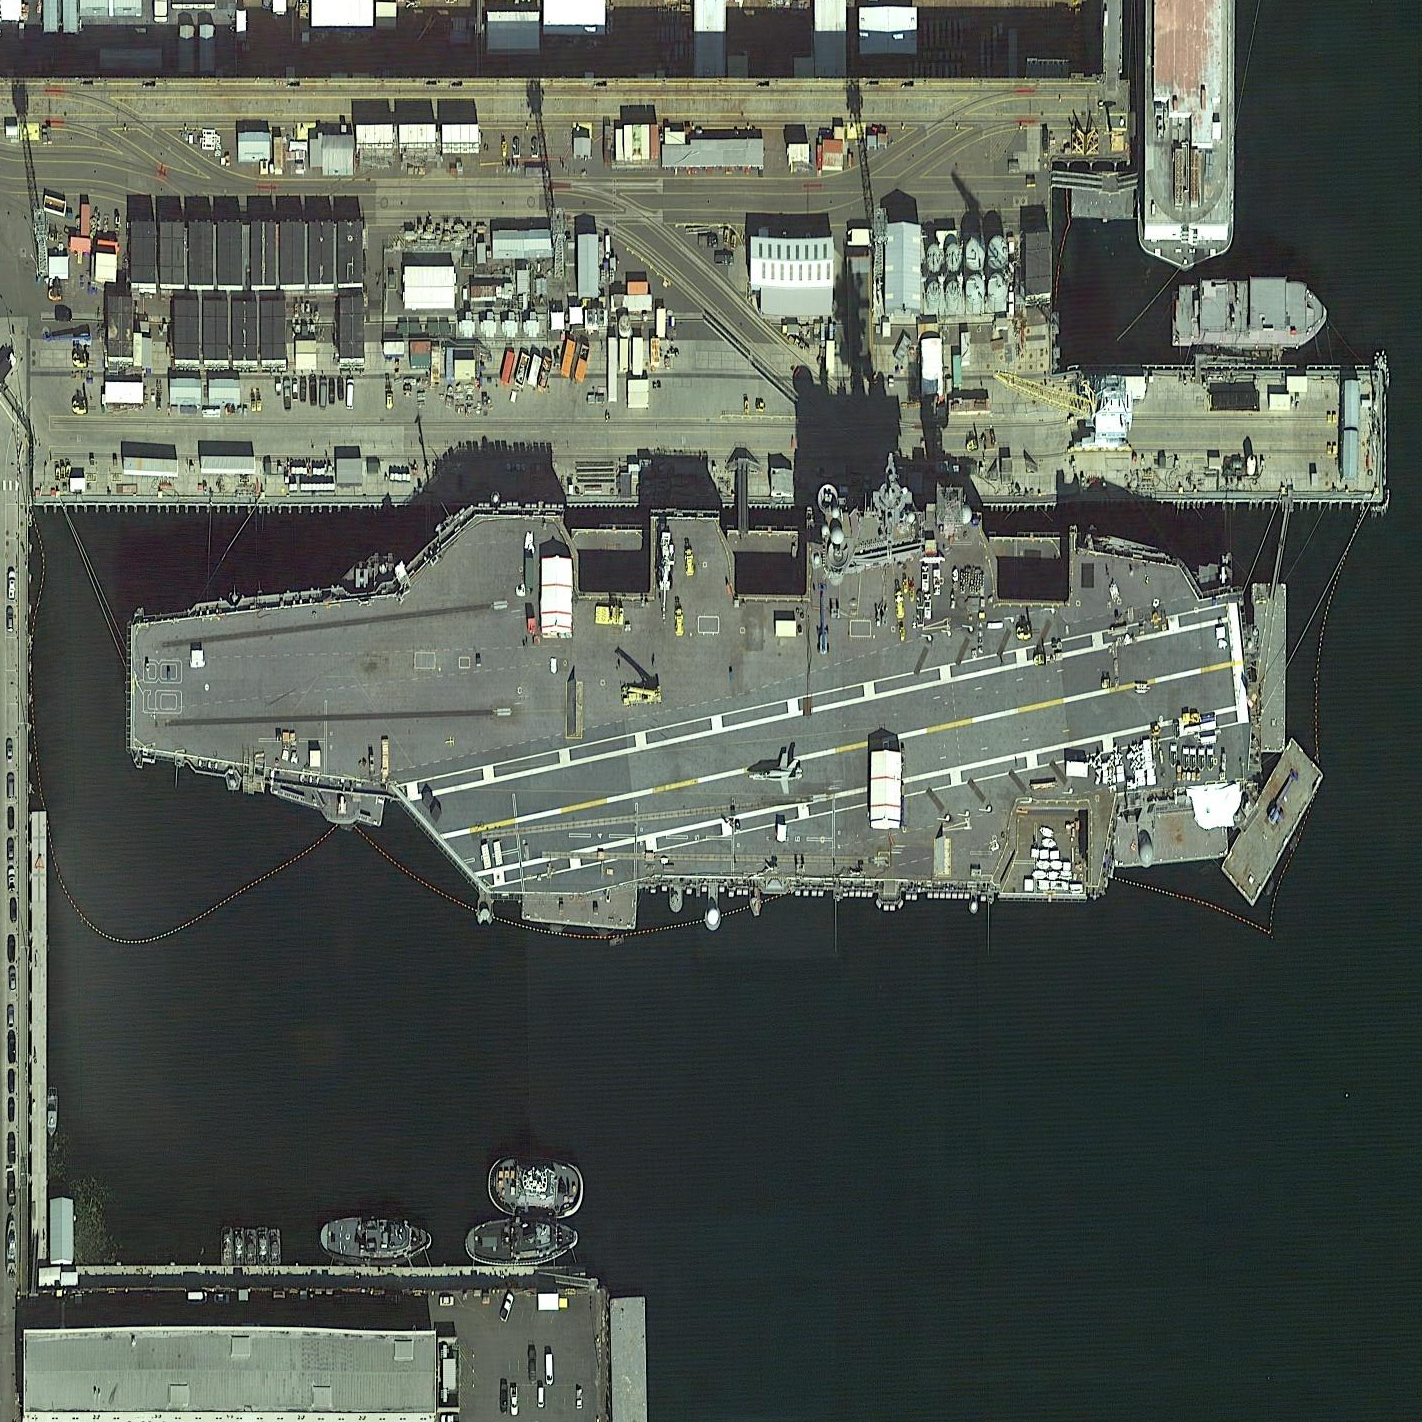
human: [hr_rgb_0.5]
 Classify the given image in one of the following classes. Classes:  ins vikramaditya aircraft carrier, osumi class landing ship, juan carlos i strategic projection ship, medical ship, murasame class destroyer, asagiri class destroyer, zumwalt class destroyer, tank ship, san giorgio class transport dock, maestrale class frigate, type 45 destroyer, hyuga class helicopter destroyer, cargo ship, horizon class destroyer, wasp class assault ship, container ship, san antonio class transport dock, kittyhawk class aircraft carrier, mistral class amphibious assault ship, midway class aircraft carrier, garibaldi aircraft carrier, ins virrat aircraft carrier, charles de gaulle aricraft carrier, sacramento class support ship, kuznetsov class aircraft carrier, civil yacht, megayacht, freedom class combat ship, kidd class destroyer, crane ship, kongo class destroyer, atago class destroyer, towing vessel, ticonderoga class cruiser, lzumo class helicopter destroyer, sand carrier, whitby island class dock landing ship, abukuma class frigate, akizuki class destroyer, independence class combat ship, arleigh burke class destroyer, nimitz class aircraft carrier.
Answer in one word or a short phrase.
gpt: Nimitz class aircraft carrier